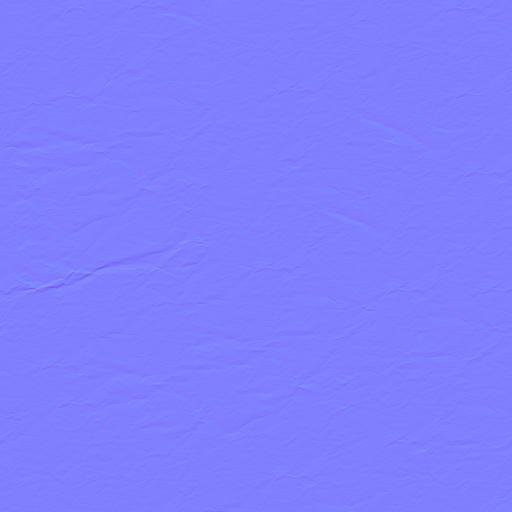
brown cardboard packaging paper